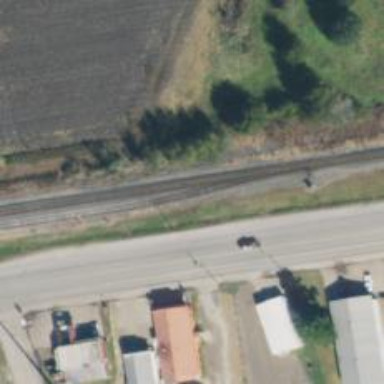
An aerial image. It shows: Railway siding for service.